Interaction volume radius: 5 \u00c5
Interaction volume height: 15 \u00c5
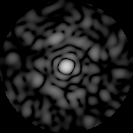
Disorder parameter: 0.8115